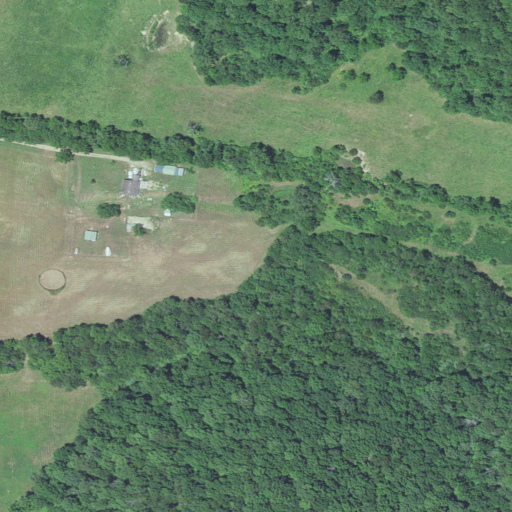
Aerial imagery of valley in Missouri named Clay Hollow containing deciduous forest, pasture, mixed forest, and open development